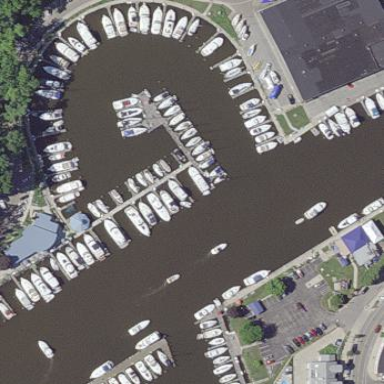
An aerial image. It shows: Marina on leisure land.